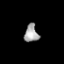
Tissue: prostate
Cell type: T cells
Senescence score: 0.3288
Nuclear area (px): 239
Mean DAPI intensity: 162.695